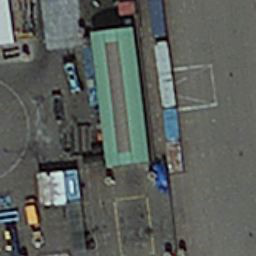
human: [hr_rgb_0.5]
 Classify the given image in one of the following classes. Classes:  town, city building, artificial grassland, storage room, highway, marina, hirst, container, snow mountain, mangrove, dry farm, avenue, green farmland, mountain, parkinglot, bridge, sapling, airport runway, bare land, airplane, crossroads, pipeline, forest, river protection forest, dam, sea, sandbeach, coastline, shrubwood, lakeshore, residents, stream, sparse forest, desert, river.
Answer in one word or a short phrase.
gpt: container